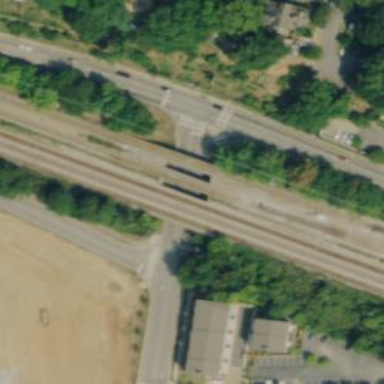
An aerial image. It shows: Railway bridge over siding rail track.